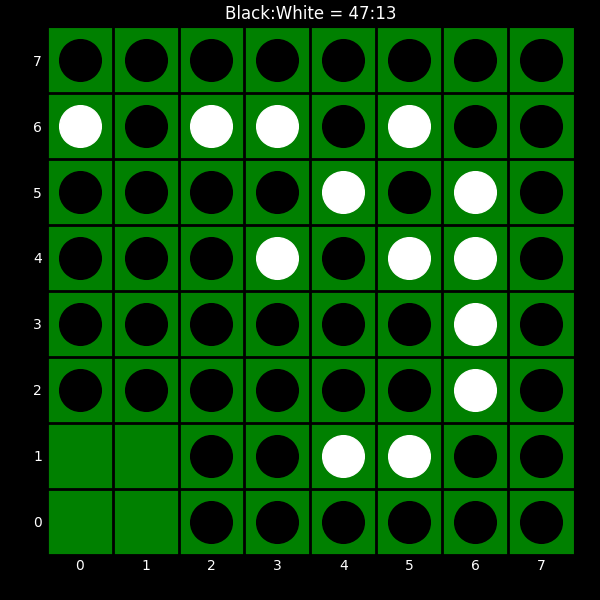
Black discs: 47
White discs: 13